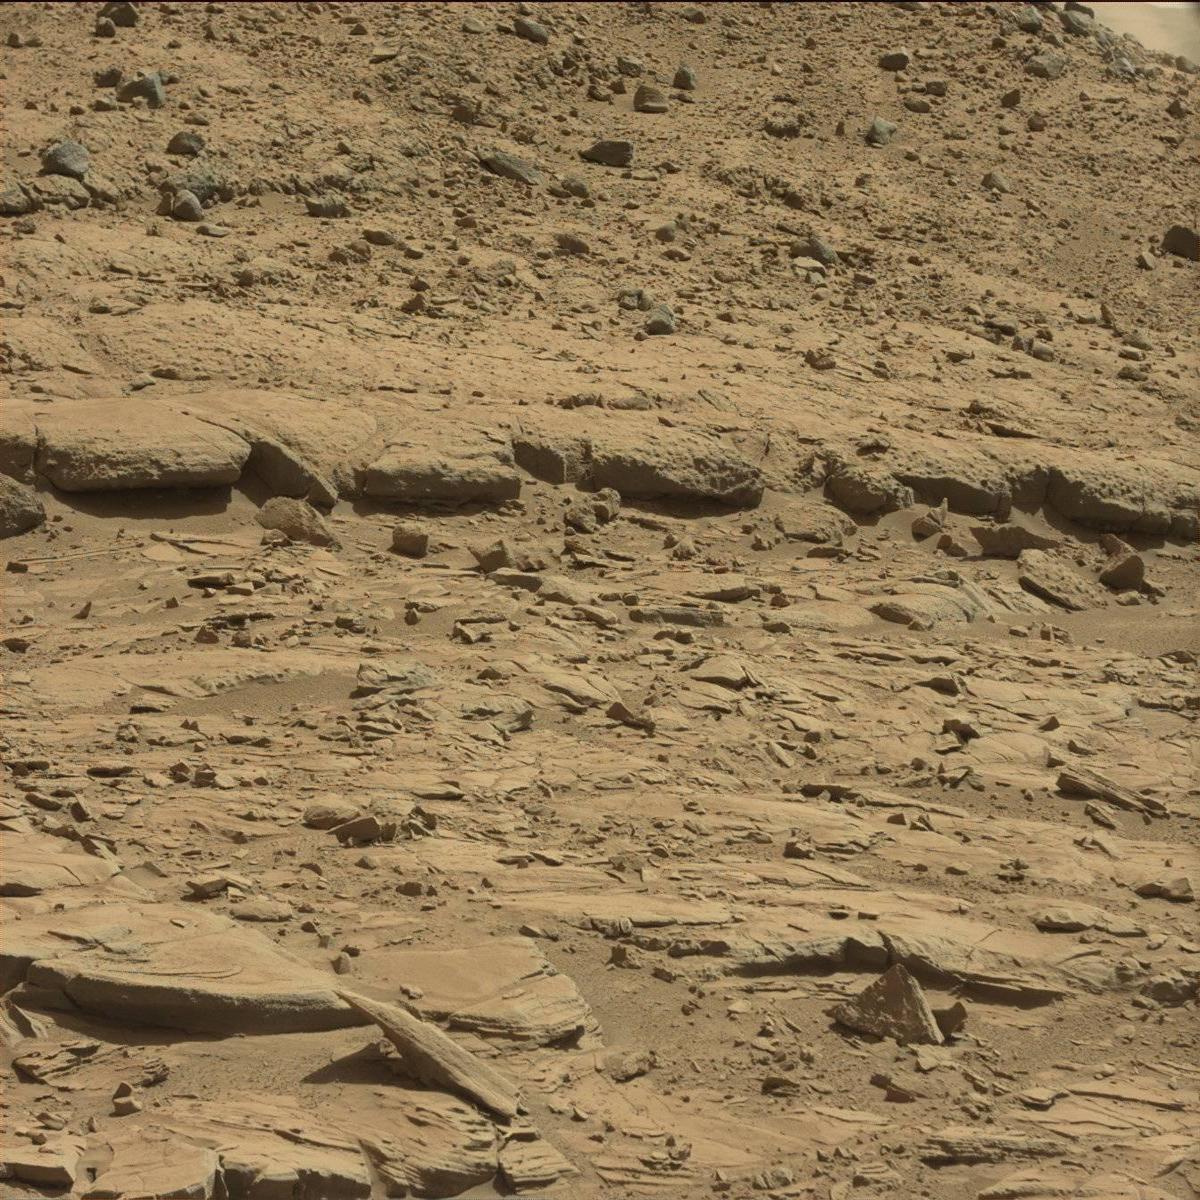
Terrain classes present: Bedrock, Ridge, Sand / Soil